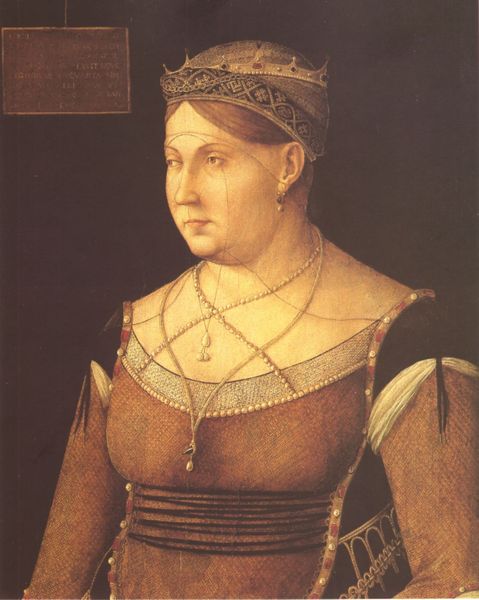
Titel: Bildnis der Katharina Cornaro, Königin von Zypern
Künstler: Gentile Bellini
Institution: Budapest, Museum der bildenden Künste
Schlagwörter: gemälde, haut, braun, brust, frau, haar, handschuh, hut, kleid, ohr, ohrring, schmuck, schwarz, dame, schleier, alt, mütze, ärmel, niederlande, portrait, porträt, schnüre, adel, dekoltee, diadem, krone, perle, perlen, kopfbedeckung, schrift, kette, blue, crown, hat, oil, red, white, women, tafel, black, dark, dick, dress, face, female, gold, hair, lace, lady, nose, old, painting, profil, room, sitting, woman, yellow, kopftuch, inschrift, print, brown, halsschmuck, dreiviertelprofil, halskette, ketten, biedermeier, profile, halbprofil, sad, geschnürt, skin, mittelalter, müde, ear, girl, head, german, korsett, eyes, noble, sash, königin, light, side, dürer, chin, mouth, necklace, italy, person, royal, brown hair, clothes, pose, renaissance, schnürung, italian, medieval, earring, earrings, lips, pearl, pearls, paint, cheek, verzierhung, forehead, royalty, text, halsketten, bangs, hairband, veil, middle age, nobility, sign, jewelry, earing, princess, queen, kauffrau, fat, jewel, strings, headdress, earings, portraiture, brown dress, grown, necklet, paiting, oil paint, idealized, jewellery, crack, neclace, mean, neckless, renaisance, juwel, cracked, perls, renisance, medevial, headwear, ceown, noblewoman, tied sleeves, headf, jem